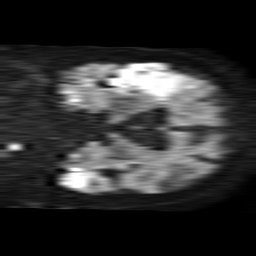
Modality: TRACE
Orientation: coronal
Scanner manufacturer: philips
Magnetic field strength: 1.5 T
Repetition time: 4.6 s
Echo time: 0.08631 s